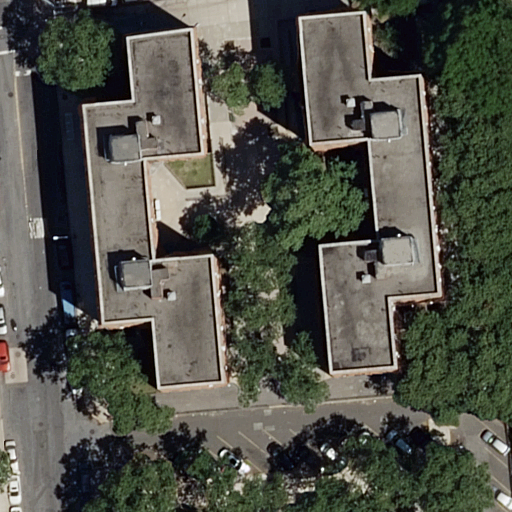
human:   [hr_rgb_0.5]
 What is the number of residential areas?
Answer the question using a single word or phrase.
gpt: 1

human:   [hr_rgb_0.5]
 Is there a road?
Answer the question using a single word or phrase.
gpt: yes

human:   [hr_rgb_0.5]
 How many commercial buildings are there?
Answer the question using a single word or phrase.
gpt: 0

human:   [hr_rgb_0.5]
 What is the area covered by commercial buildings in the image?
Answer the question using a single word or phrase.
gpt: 0m2

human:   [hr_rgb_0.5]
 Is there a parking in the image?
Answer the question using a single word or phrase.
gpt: yes

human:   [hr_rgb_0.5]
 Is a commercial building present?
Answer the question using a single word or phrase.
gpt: no

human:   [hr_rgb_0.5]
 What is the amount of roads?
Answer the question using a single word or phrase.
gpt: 2

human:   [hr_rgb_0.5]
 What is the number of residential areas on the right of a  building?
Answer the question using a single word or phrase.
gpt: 0

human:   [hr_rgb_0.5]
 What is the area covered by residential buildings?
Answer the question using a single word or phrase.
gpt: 2366m2

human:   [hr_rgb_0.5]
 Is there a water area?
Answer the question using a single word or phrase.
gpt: no

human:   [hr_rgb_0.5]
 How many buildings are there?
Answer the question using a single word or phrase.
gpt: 2

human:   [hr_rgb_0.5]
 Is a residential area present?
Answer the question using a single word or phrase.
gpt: yes

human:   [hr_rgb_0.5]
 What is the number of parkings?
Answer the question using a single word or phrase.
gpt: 1

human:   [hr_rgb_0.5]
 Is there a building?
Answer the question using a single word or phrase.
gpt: yes

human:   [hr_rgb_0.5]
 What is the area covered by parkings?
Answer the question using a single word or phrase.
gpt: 508m2

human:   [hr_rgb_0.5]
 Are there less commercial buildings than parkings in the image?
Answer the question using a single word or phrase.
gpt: yes

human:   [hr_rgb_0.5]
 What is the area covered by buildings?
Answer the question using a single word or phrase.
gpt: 2366m2

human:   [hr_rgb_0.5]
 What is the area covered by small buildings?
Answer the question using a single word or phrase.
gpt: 0m2

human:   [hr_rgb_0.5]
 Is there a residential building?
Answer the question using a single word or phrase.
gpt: yes

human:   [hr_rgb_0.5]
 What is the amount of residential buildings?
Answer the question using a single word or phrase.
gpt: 2

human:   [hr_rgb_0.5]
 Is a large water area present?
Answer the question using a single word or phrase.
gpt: no

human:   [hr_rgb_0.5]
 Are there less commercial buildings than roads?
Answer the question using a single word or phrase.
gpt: yes

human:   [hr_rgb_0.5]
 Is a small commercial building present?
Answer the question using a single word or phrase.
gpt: no

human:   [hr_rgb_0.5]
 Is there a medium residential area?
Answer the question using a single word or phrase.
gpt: no

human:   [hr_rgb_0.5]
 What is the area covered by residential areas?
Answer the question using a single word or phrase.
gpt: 10607m2

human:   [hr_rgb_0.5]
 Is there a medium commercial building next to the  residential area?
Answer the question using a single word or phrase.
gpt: no

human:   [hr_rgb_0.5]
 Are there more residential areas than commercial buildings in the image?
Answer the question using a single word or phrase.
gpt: yes

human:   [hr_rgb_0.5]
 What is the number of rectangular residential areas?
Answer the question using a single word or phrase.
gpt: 1

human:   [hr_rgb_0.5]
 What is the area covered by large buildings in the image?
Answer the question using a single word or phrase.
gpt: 2366m2

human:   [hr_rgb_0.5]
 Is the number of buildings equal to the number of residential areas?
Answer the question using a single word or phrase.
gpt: no

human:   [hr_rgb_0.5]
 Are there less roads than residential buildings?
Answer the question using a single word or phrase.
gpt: no

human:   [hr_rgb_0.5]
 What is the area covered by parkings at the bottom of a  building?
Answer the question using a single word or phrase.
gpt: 0m2

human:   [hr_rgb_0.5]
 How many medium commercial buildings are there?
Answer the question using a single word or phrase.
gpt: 0

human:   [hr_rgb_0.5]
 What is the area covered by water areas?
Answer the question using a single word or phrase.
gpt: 0m2

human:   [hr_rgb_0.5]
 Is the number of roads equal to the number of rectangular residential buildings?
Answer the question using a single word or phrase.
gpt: no

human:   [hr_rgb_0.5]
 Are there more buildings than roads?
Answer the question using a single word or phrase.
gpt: no

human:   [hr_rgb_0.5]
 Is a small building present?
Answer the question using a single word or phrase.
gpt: no

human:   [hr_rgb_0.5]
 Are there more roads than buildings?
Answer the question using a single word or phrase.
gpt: no

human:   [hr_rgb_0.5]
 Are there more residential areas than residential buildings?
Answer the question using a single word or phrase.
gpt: no

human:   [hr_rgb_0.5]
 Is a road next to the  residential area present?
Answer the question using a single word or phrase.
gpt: yes

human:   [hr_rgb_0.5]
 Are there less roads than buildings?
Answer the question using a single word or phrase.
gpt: no

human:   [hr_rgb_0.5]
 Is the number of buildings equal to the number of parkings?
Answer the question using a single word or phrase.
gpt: no

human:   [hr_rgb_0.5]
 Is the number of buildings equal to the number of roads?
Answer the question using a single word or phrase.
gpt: yes

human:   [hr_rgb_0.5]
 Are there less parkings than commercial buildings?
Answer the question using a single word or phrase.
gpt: no

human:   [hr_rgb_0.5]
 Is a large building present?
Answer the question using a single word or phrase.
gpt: yes

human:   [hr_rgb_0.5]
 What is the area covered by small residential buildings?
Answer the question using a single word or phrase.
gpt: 0m2

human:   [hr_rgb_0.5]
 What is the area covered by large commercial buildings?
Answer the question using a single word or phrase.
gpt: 0m2

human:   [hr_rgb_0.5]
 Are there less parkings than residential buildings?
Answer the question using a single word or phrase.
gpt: yes

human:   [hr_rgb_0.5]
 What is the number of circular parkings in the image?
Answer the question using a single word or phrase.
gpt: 0

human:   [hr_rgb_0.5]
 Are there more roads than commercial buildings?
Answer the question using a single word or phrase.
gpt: yes

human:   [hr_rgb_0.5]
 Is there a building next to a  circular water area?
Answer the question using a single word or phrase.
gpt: no

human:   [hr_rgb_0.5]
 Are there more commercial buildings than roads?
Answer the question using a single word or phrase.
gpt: no

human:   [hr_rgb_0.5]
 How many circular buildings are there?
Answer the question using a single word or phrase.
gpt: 0

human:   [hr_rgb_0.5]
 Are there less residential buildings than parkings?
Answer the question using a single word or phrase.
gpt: no

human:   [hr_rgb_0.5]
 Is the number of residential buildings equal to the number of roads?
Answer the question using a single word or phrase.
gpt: yes

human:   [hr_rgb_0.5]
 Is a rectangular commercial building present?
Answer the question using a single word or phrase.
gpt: no

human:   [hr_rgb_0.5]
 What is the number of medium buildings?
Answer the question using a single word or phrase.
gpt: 0

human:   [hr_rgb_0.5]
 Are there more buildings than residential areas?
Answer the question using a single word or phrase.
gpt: yes

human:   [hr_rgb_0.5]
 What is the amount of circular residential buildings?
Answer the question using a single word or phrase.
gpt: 0

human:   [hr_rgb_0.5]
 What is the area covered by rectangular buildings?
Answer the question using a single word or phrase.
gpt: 0m2

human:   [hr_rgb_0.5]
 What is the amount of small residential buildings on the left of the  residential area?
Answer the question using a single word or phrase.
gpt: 0

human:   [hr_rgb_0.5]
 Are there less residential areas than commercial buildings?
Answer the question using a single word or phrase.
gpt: no

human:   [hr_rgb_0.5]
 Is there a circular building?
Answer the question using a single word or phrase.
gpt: no

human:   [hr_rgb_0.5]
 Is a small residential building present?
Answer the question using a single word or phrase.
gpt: no